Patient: sex M, age 69
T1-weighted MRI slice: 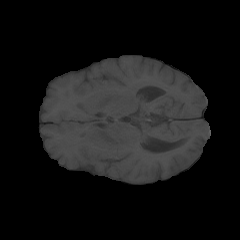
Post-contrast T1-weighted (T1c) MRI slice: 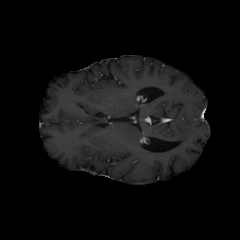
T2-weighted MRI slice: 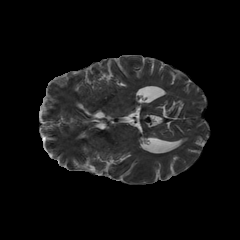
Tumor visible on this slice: no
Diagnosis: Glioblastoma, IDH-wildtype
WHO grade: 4